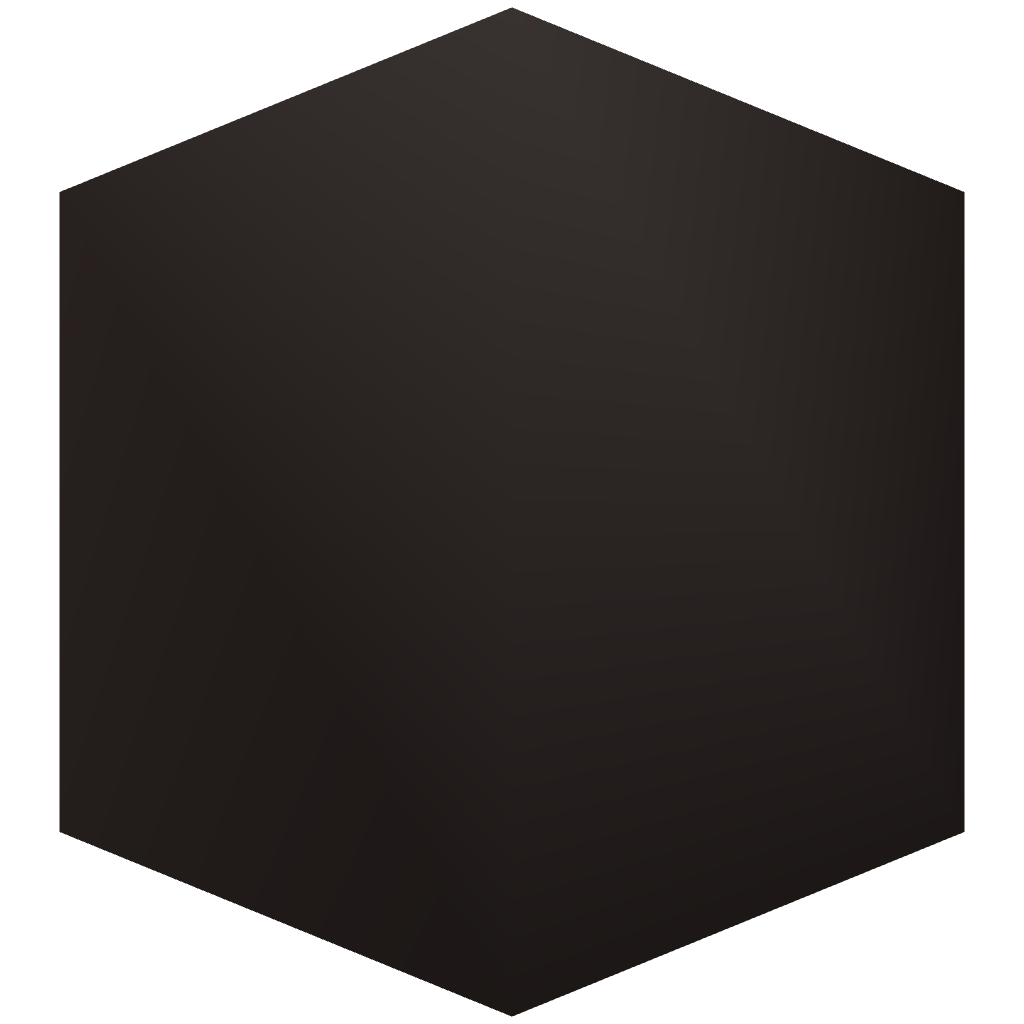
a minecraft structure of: Enchantment ID's Book (In Chest)